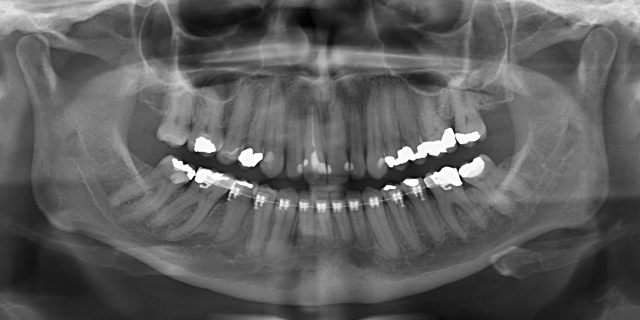
adult